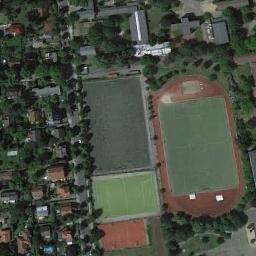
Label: ground_track_field